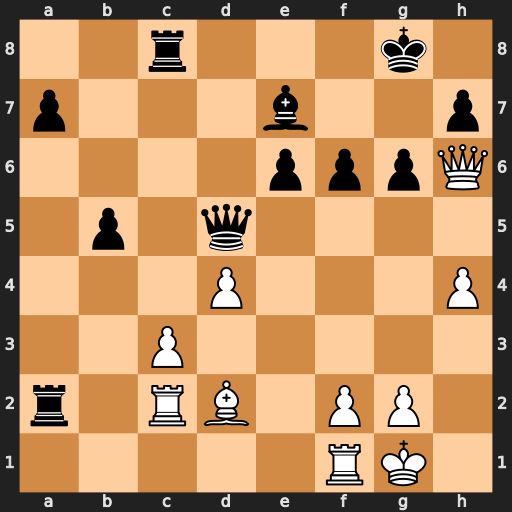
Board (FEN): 2r3k1/p3b2p/4pppQ/1p1q4/3P3P/2P5/r1RB1PP1/5RK1
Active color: w
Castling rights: -
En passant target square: -
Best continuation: c4 Rxc4 Rxa2